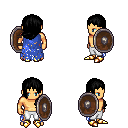
a pixel art fantasy rpg character, male body template, human, tanned skin, blue tattered cape, white pants, black left-swept hairstyle, gold boots, shield, four views (front, back, left, right), 2x2 character sprite sheet, small pixel art, hard edges, no anti-aliasing